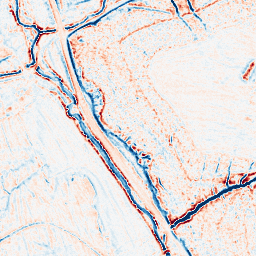
Category: edge_preserving
Decomposition family: bilateral
Decomposition parameters: d: 9
sigma_color: 25
sigma_space: 100
Upsampling method: sinc_blackman
Upsampling parameters: scale: 2
kernel_size: 8
Upsampling scale: 2